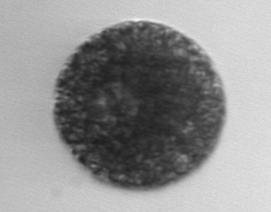
Label: Vicicitus_globosus